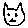
Label: cat